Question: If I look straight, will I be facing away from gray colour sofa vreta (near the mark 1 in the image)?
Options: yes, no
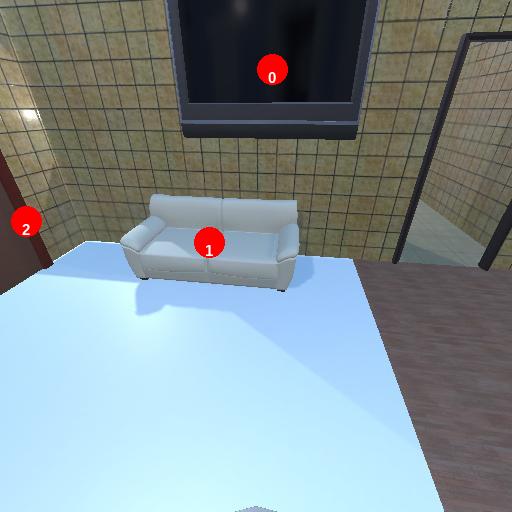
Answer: yes